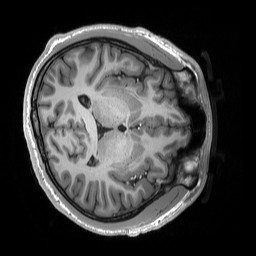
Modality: T1w
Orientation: axial
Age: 23
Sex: male
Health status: healthy
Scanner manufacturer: siemens
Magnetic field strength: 3 T
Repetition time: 2.53 s
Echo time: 0.00227 s